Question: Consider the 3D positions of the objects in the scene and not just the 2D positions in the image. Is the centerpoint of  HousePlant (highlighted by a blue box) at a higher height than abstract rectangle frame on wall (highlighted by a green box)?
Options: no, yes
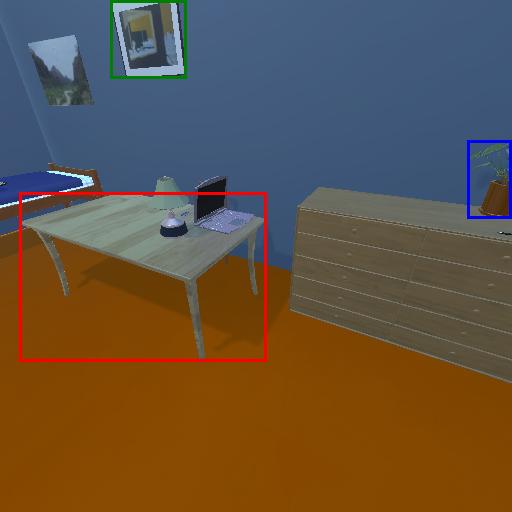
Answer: no